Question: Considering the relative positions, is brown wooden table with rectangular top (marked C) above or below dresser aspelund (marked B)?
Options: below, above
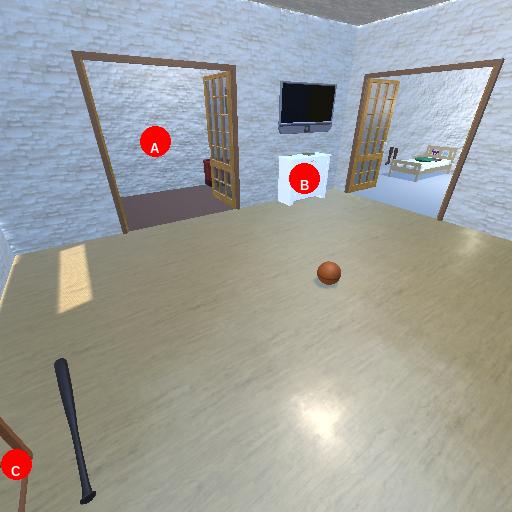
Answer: below